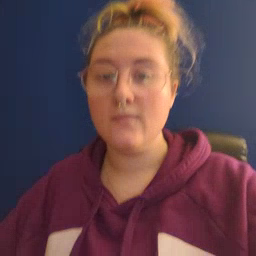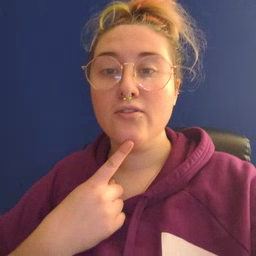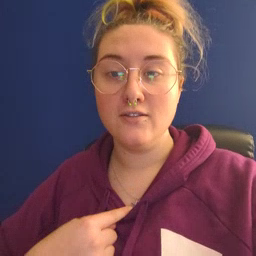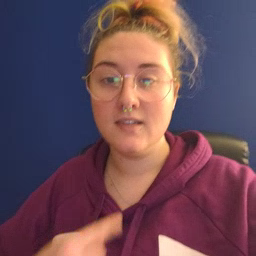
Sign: thirsty